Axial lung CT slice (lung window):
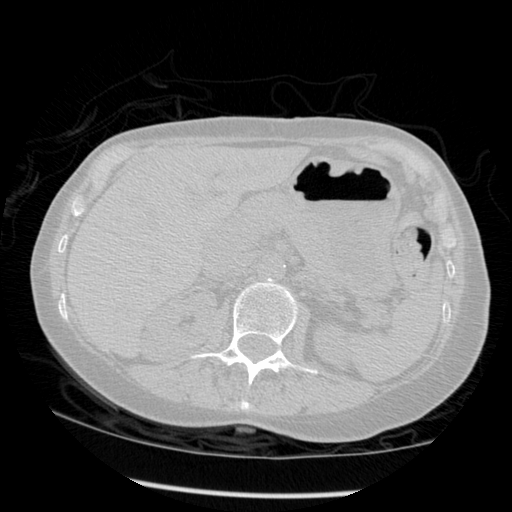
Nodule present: no